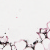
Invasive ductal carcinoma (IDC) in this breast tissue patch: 0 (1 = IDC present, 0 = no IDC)